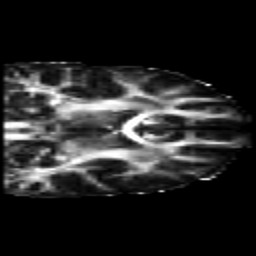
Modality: FA
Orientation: coronal
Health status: healthy
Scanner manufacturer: siemens
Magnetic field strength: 3 T
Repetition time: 10 s
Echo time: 0.092 s